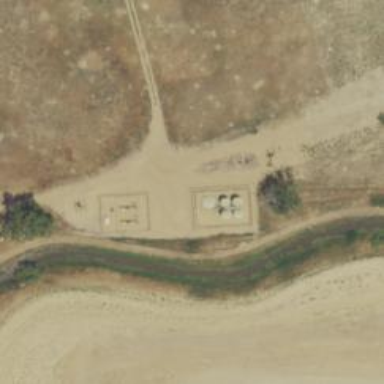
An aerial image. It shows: Storage tank that is man-made.